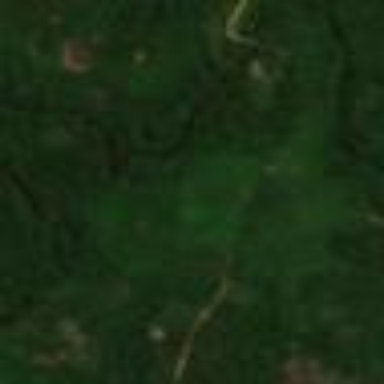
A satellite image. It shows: Orchard filled with rubber trees.